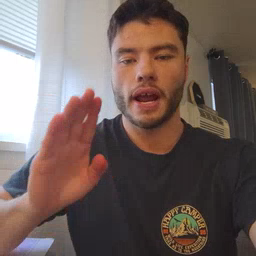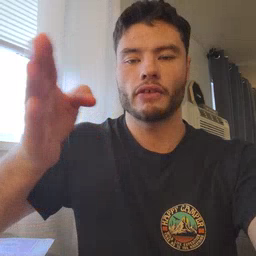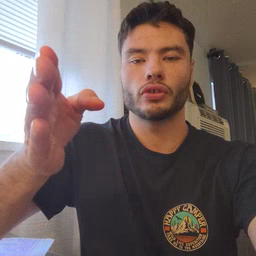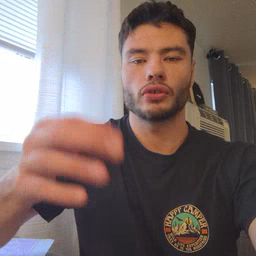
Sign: after